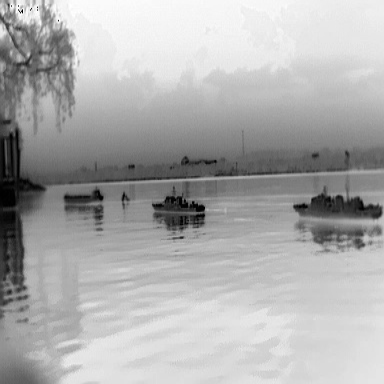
There are four objects shown in the infrared image, including two warships, a liner, and a canoe.